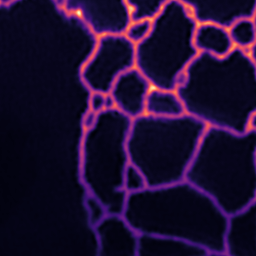
Label: Super-resolution ER image